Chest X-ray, AP view. Patient: 33 years old, sex M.
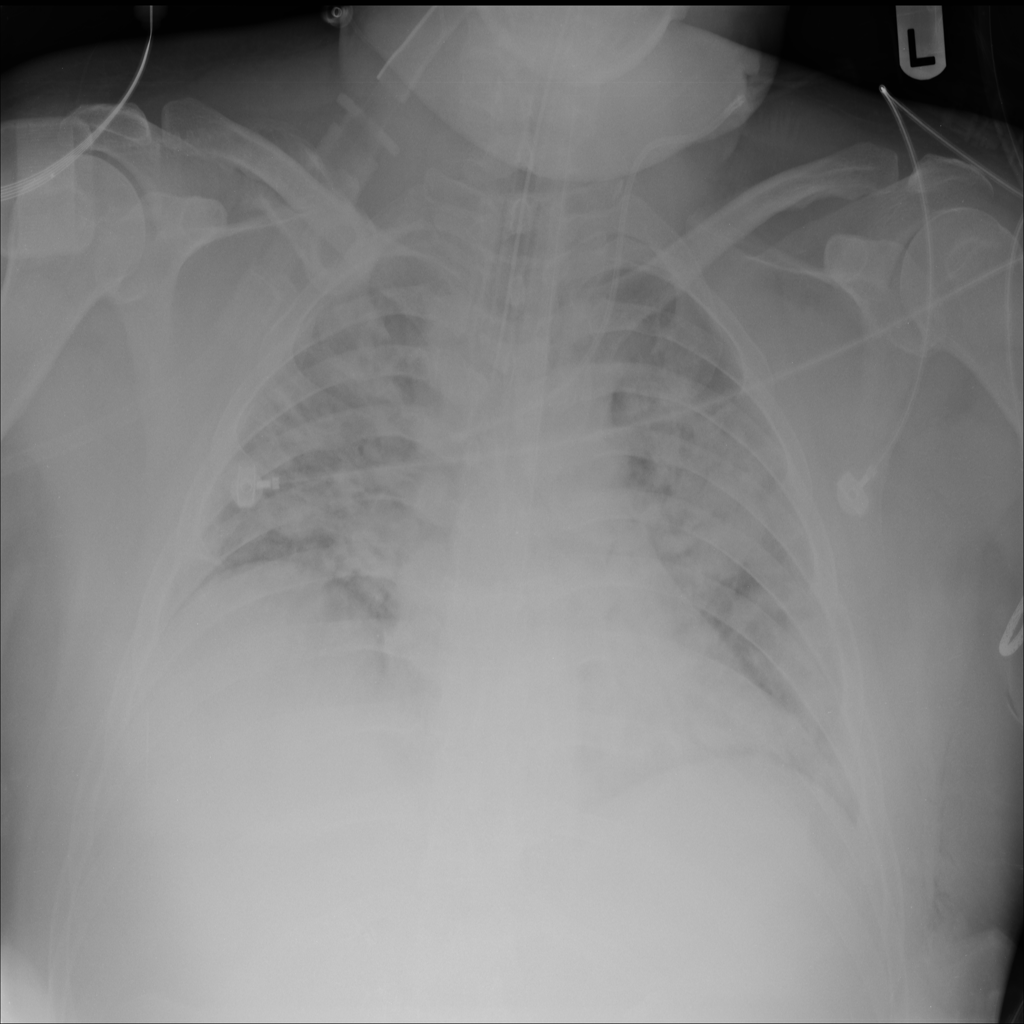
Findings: Infiltration